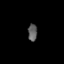
Tissue: lung
Cell type: T cells
Senescence score: 0.2314
Nuclear area (px): 154
Mean DAPI intensity: 93.597